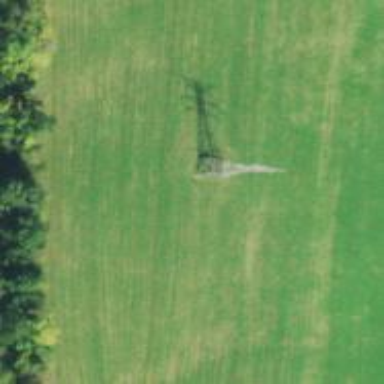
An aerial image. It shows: Lattice structure tower.